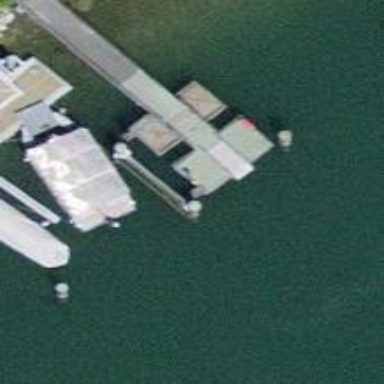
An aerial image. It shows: Ferry terminal.